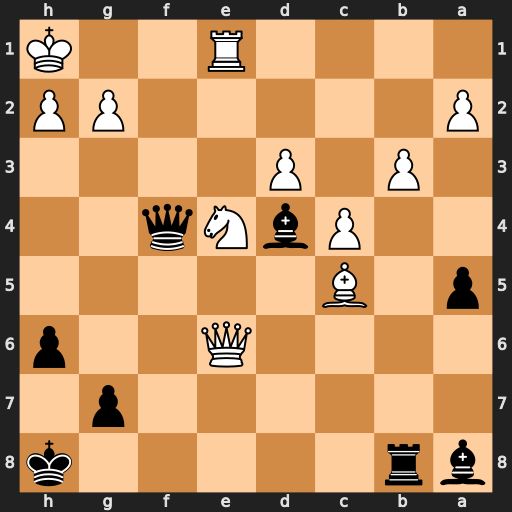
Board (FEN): br5k/6p1/4Q2p/p1B5/2PbNq2/1P1P4/P5PP/4R2K
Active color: b
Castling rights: -
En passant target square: -
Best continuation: Bxc5 Nxc5 Qf2